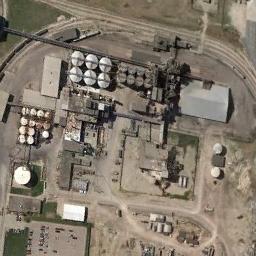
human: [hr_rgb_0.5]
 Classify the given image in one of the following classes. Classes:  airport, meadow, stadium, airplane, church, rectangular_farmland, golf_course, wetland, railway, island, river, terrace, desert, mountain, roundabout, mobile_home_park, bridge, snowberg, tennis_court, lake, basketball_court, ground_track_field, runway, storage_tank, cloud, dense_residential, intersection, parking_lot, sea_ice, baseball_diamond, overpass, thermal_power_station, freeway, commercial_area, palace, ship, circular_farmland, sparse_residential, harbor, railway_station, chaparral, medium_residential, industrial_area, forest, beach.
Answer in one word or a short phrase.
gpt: storage_tank